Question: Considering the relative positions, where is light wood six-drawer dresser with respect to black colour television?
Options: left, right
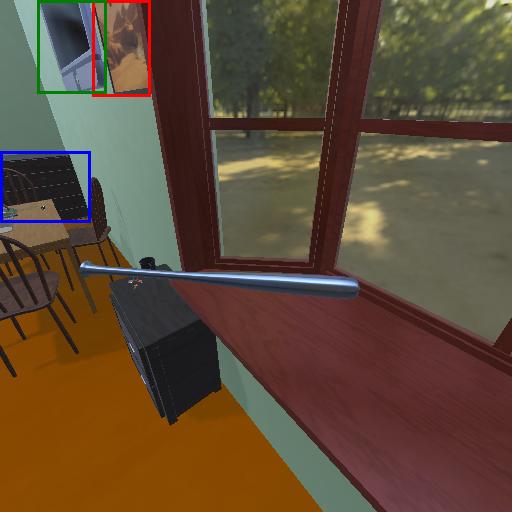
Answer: left